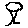
Label: tree